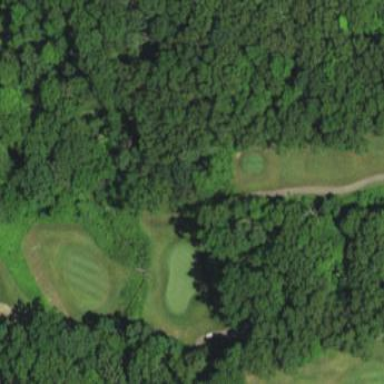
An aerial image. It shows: Rough golf area surrounded by grassland.